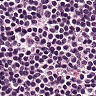
Metastatic tissue present: no